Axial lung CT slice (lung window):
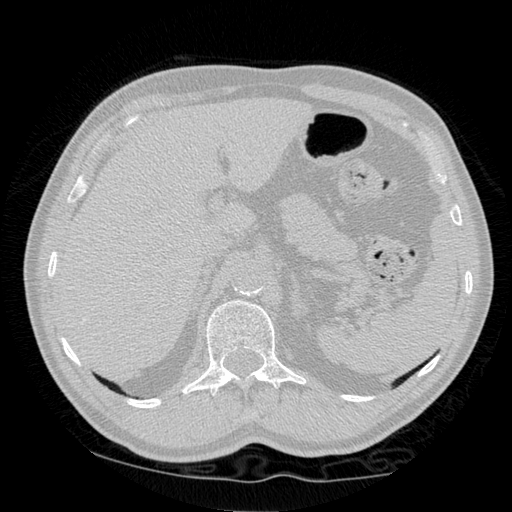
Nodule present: no